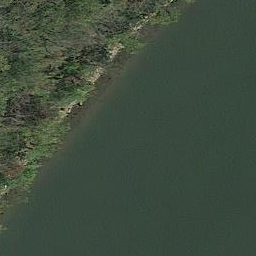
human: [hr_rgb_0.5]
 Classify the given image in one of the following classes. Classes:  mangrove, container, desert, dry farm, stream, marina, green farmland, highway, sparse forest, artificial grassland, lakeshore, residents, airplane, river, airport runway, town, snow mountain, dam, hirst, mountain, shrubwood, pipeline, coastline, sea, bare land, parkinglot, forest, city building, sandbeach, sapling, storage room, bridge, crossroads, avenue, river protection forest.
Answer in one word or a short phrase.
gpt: river protection forest